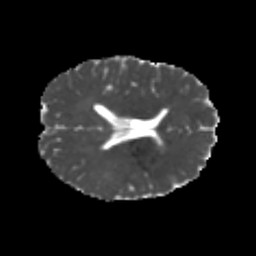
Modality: MD
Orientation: axial
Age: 20
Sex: male
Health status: healthy
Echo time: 0.074 s